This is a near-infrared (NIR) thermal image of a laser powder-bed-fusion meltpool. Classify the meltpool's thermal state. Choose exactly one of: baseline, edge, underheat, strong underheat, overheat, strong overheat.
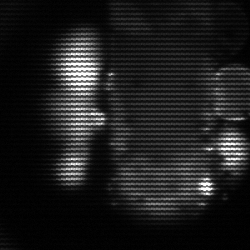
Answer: strong underheat